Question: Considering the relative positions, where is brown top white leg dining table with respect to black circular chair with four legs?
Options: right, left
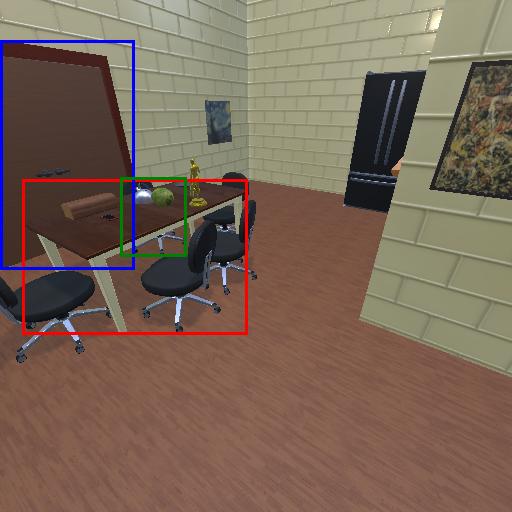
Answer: right